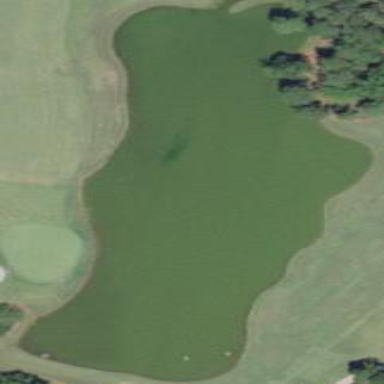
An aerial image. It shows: Water hazard in golf course. The hazard is natural water feature.